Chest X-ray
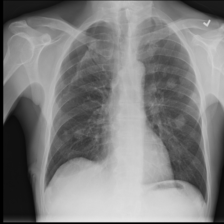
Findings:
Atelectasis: negative
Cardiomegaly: negative
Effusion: negative
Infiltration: negative
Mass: negative
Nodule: negative
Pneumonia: negative
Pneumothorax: positive
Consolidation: negative
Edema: negative
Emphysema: negative
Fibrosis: negative
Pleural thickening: negative
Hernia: negative